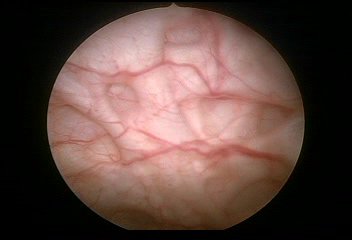
Modality: WLC
Class: Normal mucosa
Bladder cancer association: No